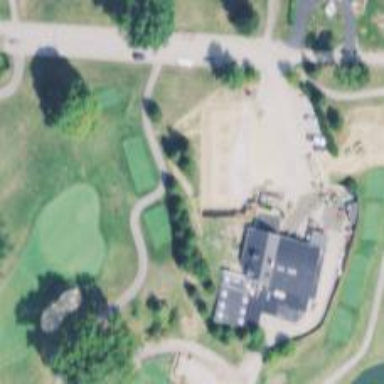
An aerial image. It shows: Service road used as golf cart path.